Field crop: maize
Growth stage: 1
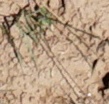
Species: lolium